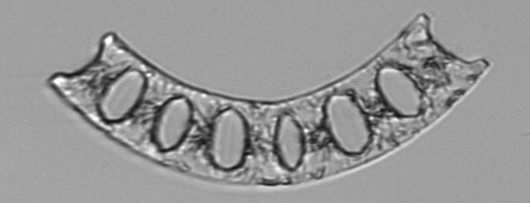
Label: Eucampia